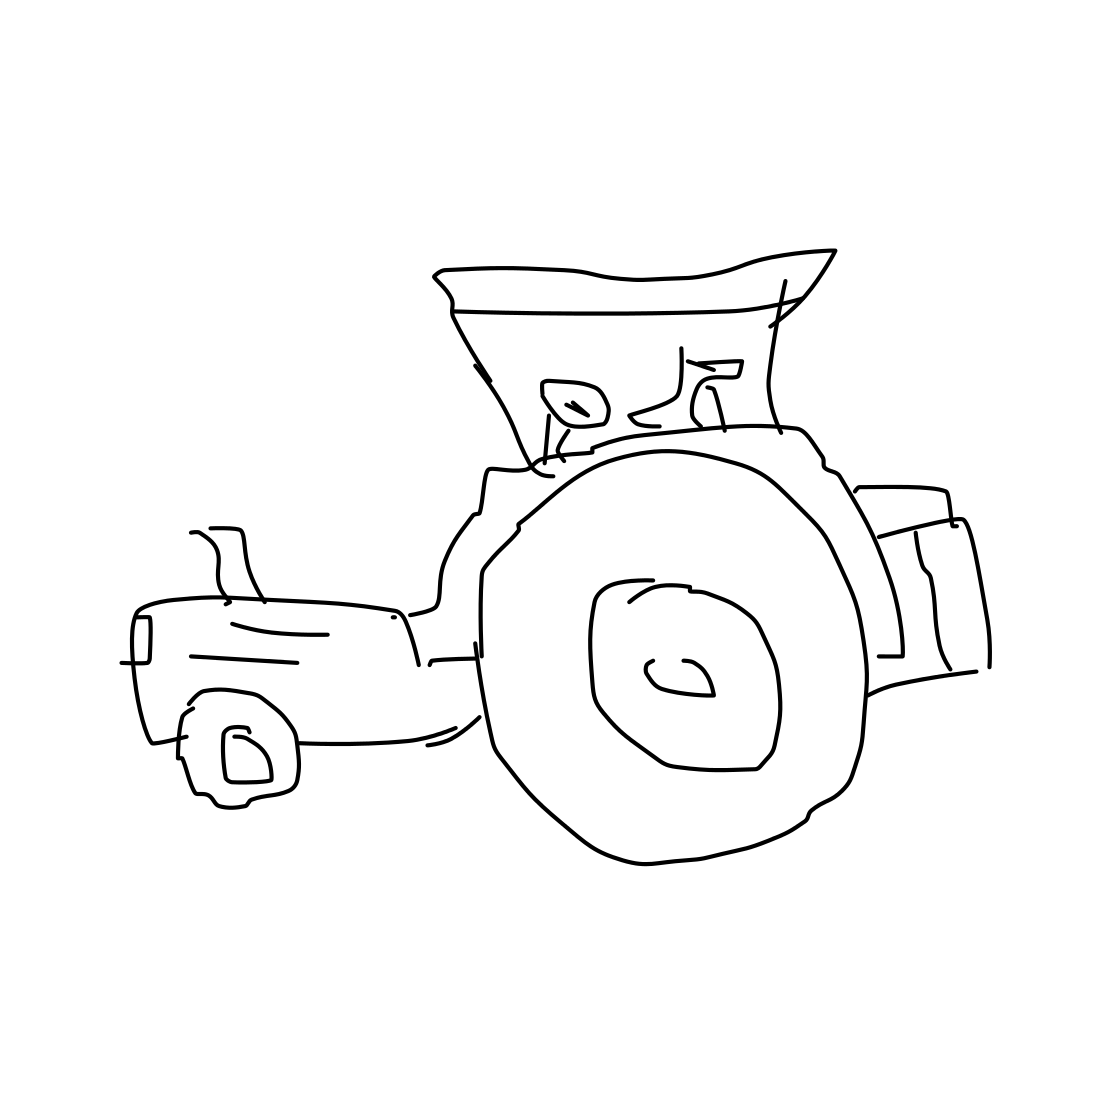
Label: tractor